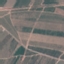
Land use / land cover: PermanentCrop